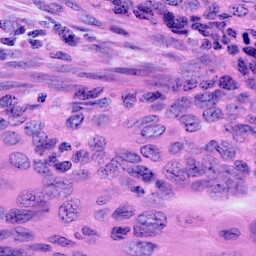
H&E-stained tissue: Cervix